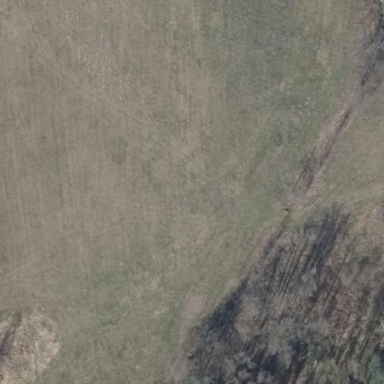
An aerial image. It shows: Beautiful meadow.